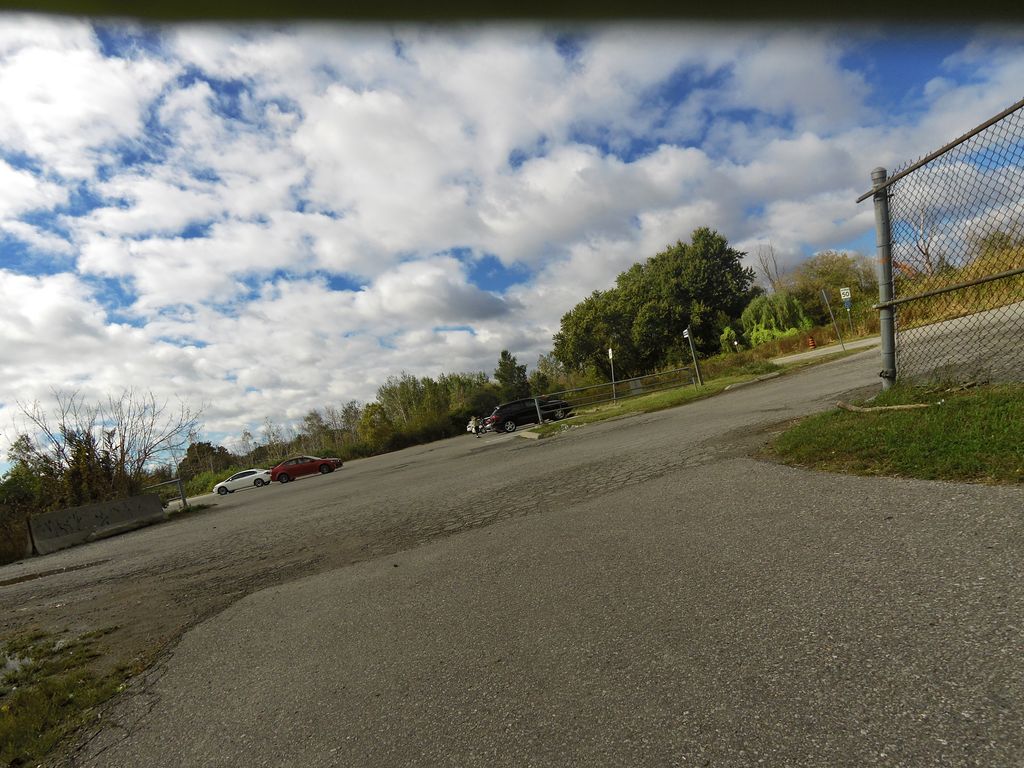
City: toronto